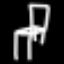
Label: chair